Interaction volume radius: 5 \u00c5
Interaction volume height: 10 \u00c5
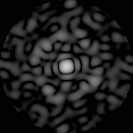
Disorder parameter: 0.8164